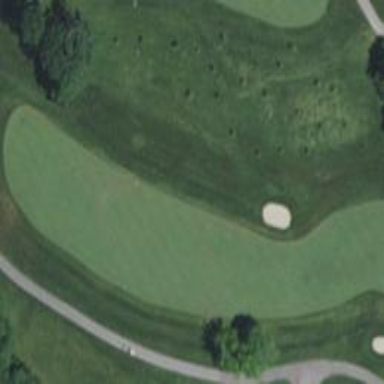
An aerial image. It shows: Golf fairway surrounded by grass.